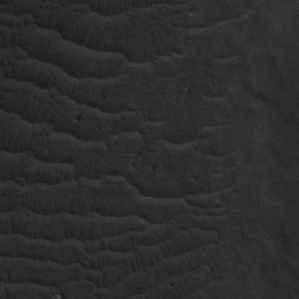
Label: non_frost